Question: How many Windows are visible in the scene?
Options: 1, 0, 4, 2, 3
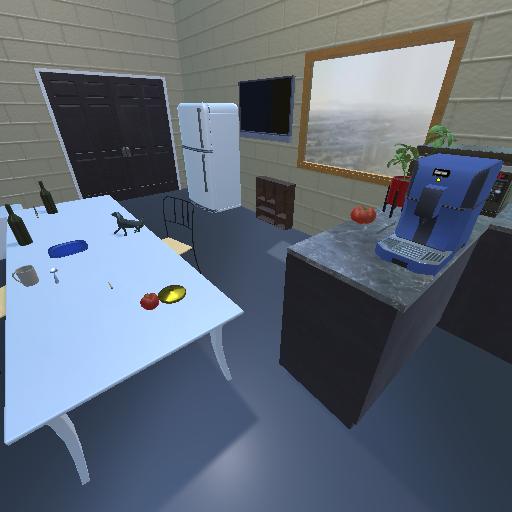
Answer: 1